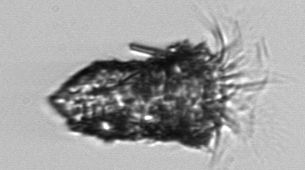
Label: Tintinnopsis